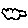
Label: cloud